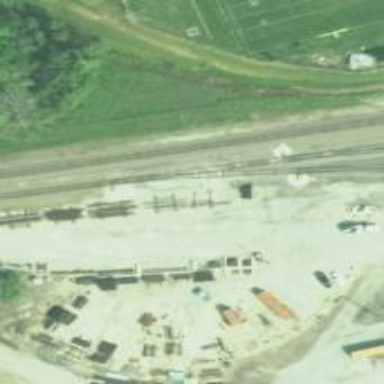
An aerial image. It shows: Railway siding for service.